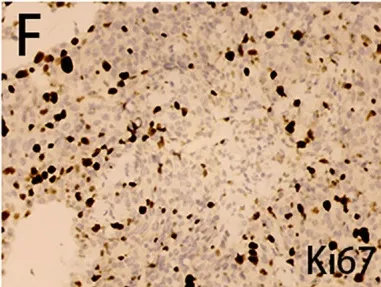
Right paraventricular mass biopsy (200x). The immunohistochemical analysis (C-H) showed EGFR (+), CK (+), P63 (+), Ki67 (40%+), PD-L1 (CPS 80%+), and PD-L1.
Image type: pathology (immunostaining)